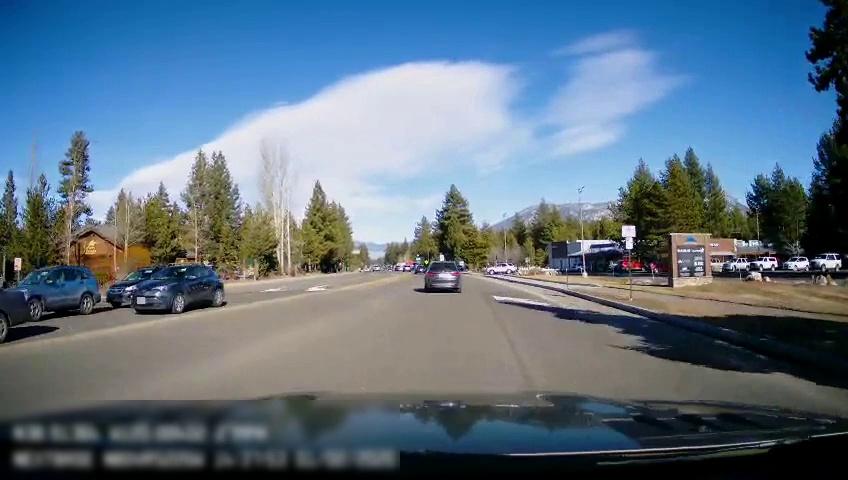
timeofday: Day
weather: Sunny
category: Drivable Space
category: Vehicles | Car
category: Vehicles | Car
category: Vehicles | SUV
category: Vehicles | SUV
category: Vehicles | SUV
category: Vehicles | SUV
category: Vehicles | Truck
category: Vehicles | SUV
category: Vehicles | SUV
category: Vehicles | SUV
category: Vehicles | SUV
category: Lanes | Opposite Lane
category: Traffic | Signs